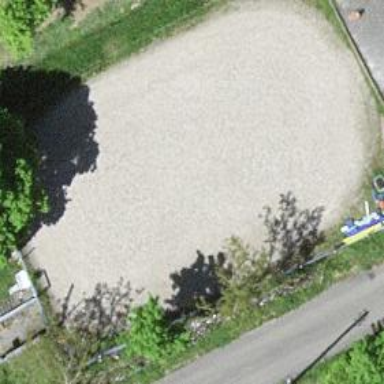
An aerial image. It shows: Equestrian pitch with sandy surface for leisure land.